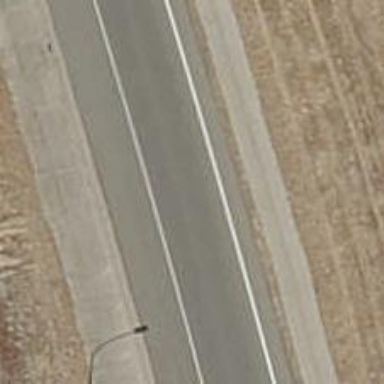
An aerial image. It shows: Motorway link.